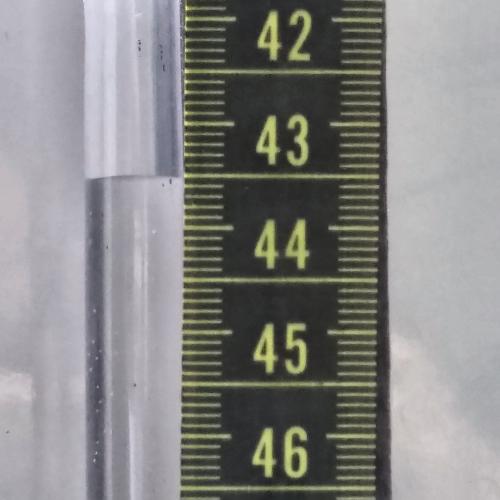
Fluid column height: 43.5 cm